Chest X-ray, AP view. Patient: 56 years old, sex F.
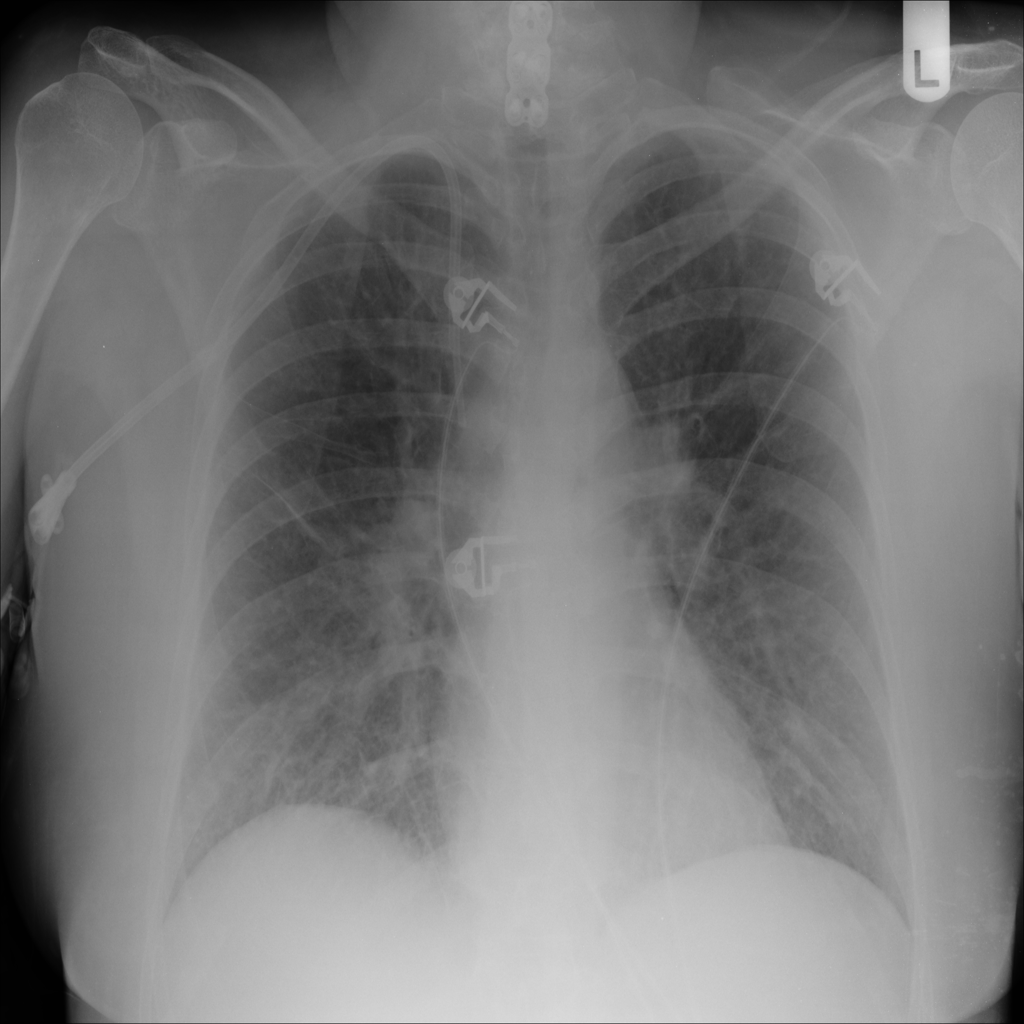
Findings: No Finding